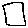
Label: square